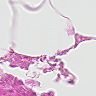
Metastatic tissue present: no